Frequency: 75000
Velocity: 0,2325
Power: 29,4
Pulse duration: 0,0000001
Pass count: 1
Magnification: 10
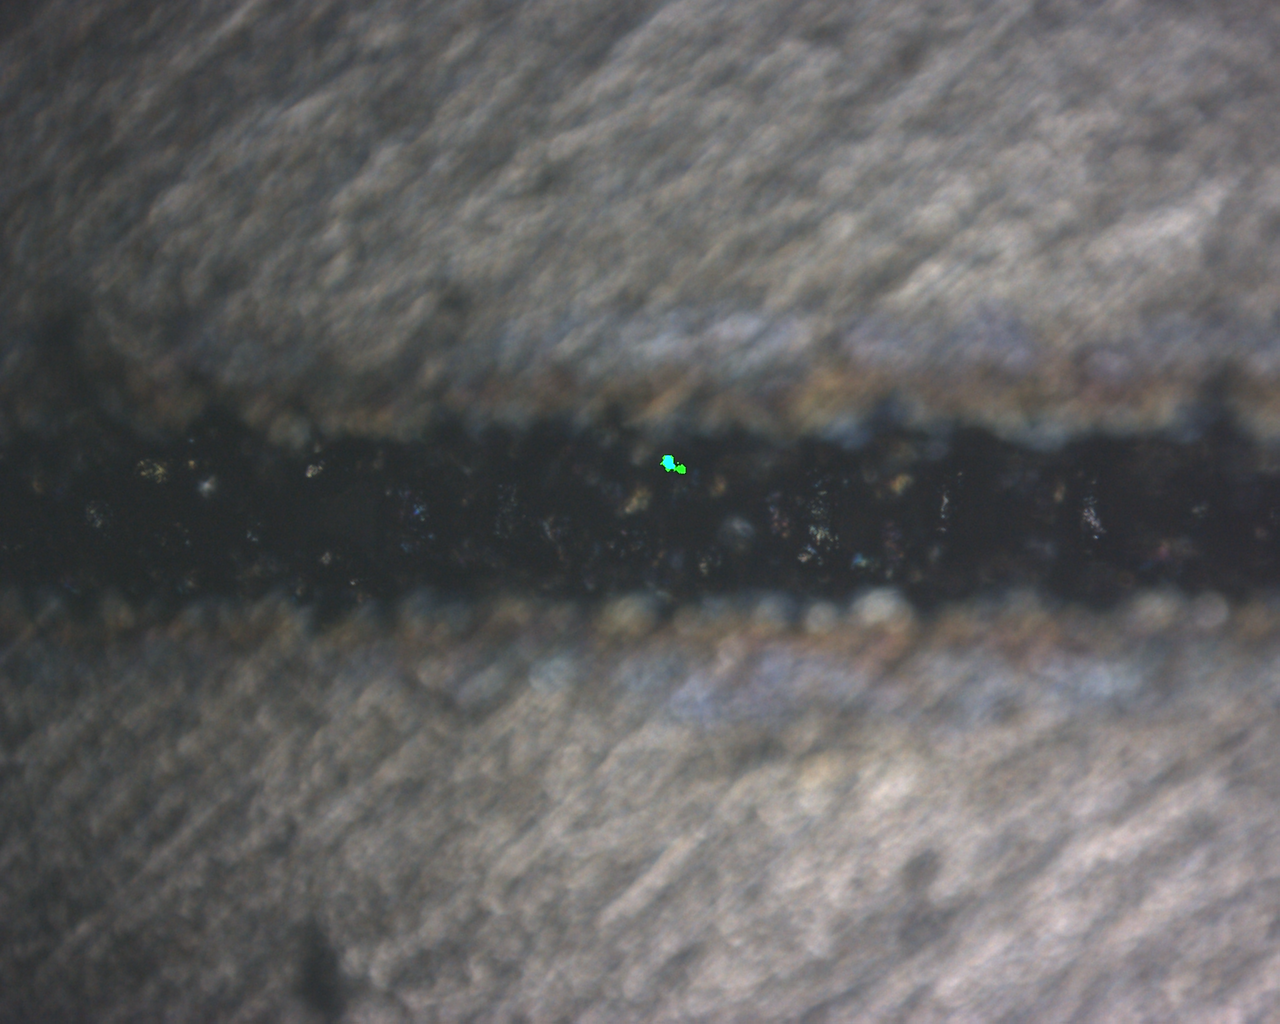
Measured width: 133.4
Other width: 81.027